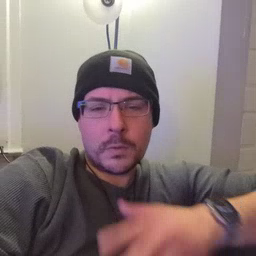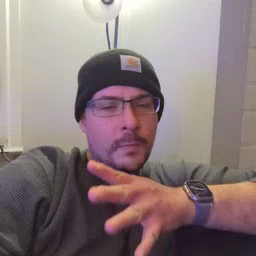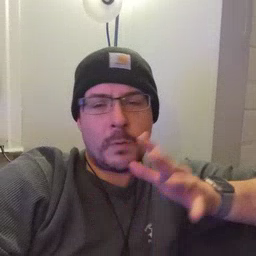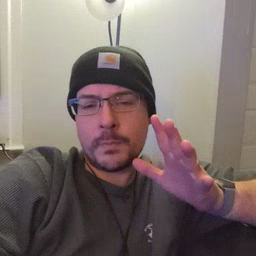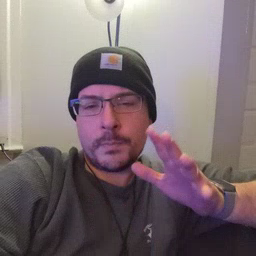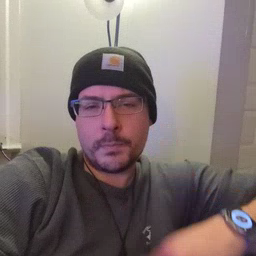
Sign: farm